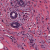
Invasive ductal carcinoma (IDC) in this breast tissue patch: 1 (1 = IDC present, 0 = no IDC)